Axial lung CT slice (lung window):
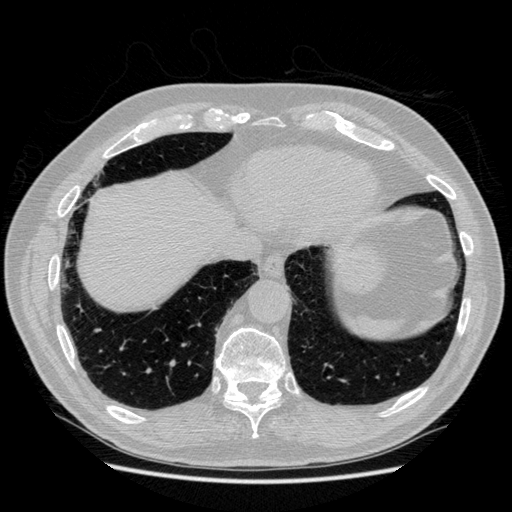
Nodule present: no